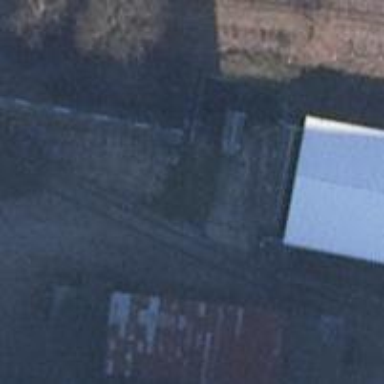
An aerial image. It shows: Disused railway spur.